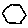
Label: hexagon